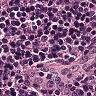
Metastatic tissue present: no